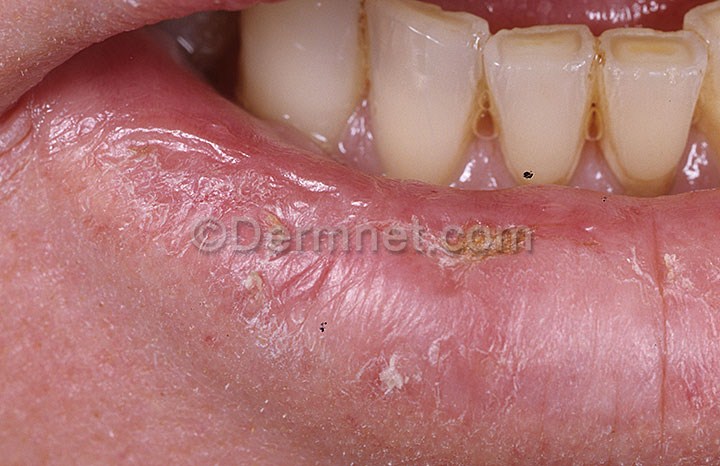
Disease: Actinic Keratosis Basal Cell Carcinoma and other Malignant Lesions